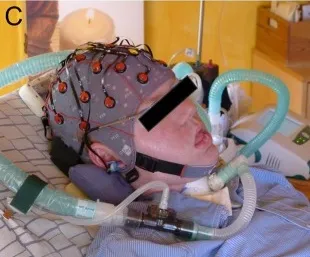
End user 4 during testing of the prototype. Depicts a close-up of the user, and ,the electrode cap.
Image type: medical_photograph (other_medical_photograph)